Question: I am working on fingerprint project first time i need your help.
I am working on a android project.
I have a chinese fingerprint reader they provided me the sdk.
I am successfully able to read fingerprint.
But My problem is sdk does not have any procedure to check whether fingerprint is correct or not.Mean it also accept if we press half finger. as u can see in pictures.

so far i searched many verification system but all of them do verify image by comparing to other image but my problem is i don't have the access correct fingerprints of that person.
my goal of project is to send correct image to server which will compare image and send me response. it costs me on every image compare so i can't bear expense by sending incorrect fingerprint.
please tell me some method,some algorithm so i can determine fingerprint image is correct.
Sorry for my poor English.
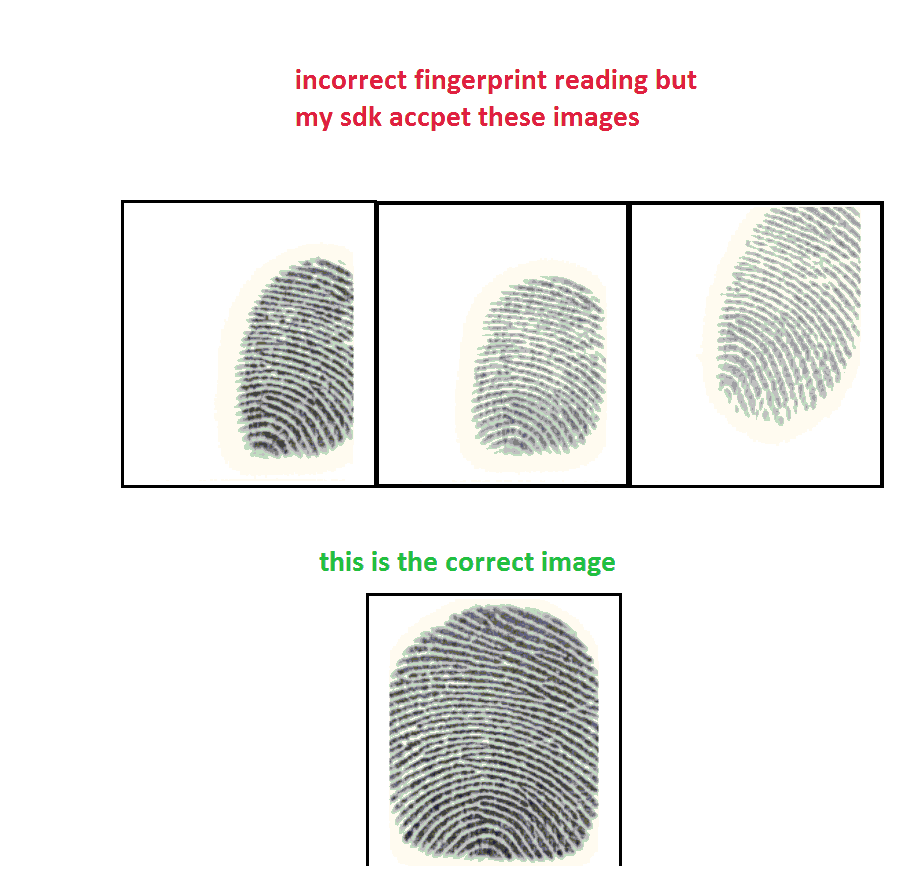
Answer: This will check if finger is a good scan, so you only send clean once to your server:
Check if whole finger is scanned:
- -
Check if Finger touches border:
- -
<URL>.
<URL> is described how you can get the angle of the box.
For the intersection: Test if the corner of your <URL> are inside the 'normal' area.